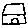
Label: house